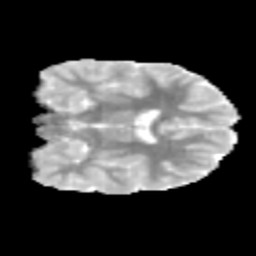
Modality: MD
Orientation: coronal
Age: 10
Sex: male
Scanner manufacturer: siemens
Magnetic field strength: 3 T
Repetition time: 3.8 s
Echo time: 0.07 s